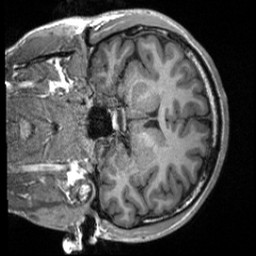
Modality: T1w
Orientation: coronal
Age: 27
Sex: male
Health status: healthy
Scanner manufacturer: siemens
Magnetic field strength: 3 T
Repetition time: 2 s
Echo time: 0.00232 s